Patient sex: F
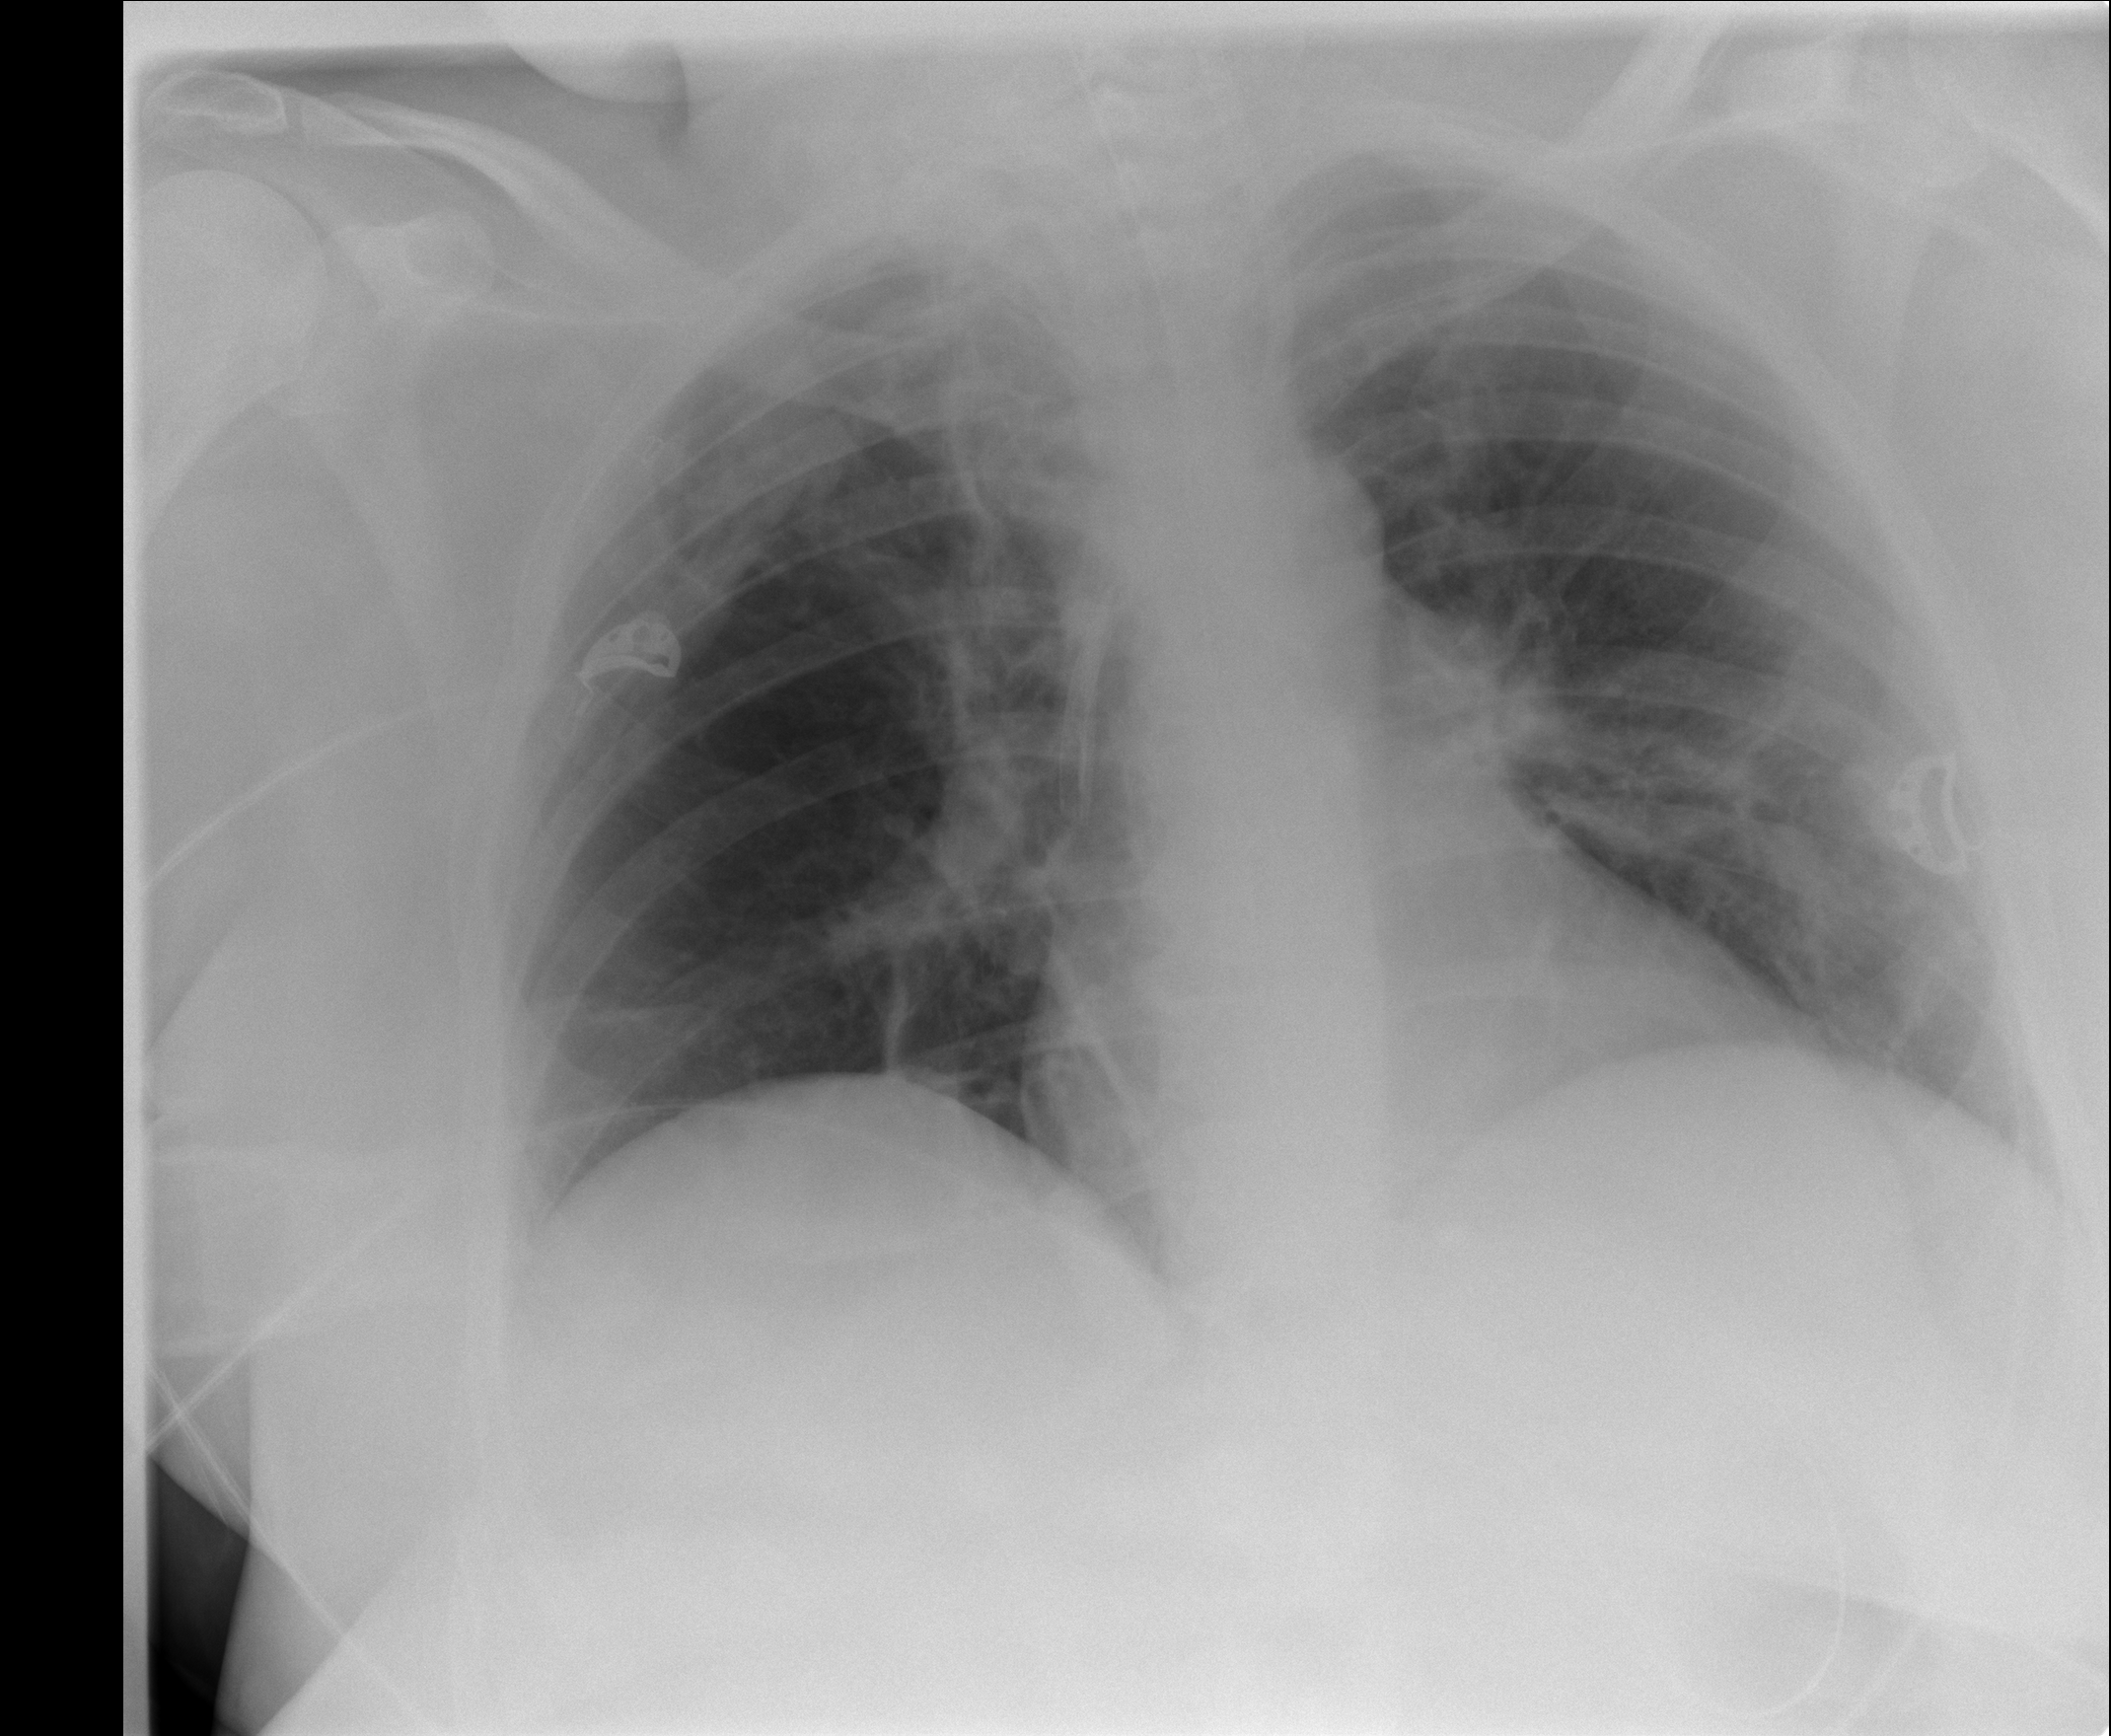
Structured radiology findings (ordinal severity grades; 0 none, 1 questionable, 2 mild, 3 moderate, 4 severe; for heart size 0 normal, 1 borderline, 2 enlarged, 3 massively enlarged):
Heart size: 0
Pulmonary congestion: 0
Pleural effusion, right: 0
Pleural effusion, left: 0
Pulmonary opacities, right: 0
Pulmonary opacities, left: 2
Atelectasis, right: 2
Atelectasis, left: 2